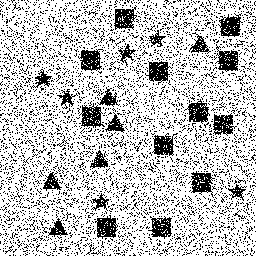
Squares: 12
Triangles: 6
Stars: 6
Total shapes: 24